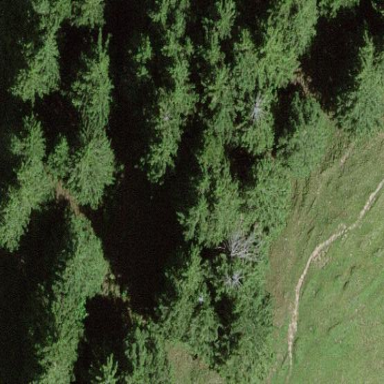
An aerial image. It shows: Forest with needle-leaved trees.